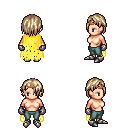
a pixel art fantasy rpg character, female body template, human, light skin, yellow tattered cape, teal pants, white blonde bangs hairstyle, bronze tiara, metal gloves, metal boots, four views (front, back, left, right), 2x2 character sprite sheet, small pixel art, hard edges, no anti-aliasing